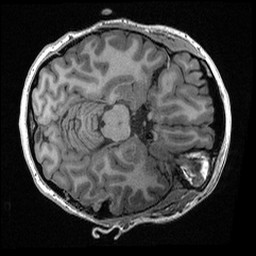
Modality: T1w
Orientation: axial
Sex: female
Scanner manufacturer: ge
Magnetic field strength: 3 T
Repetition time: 0.0064 s
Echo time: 0.00281 s